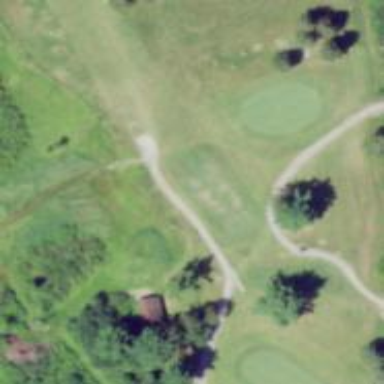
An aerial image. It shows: Golf tee.